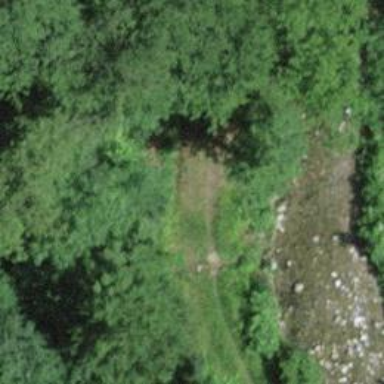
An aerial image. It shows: Grassy track.